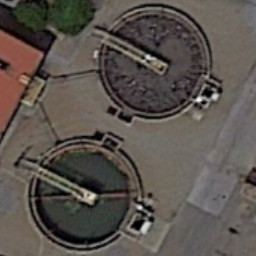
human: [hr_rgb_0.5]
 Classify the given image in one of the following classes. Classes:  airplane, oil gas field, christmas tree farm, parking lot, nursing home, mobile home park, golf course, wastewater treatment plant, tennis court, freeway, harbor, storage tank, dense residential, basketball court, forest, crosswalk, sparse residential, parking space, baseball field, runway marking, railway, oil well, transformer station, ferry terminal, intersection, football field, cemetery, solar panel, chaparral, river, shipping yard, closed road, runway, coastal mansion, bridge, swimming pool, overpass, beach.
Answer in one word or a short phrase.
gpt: wastewater treatment plant